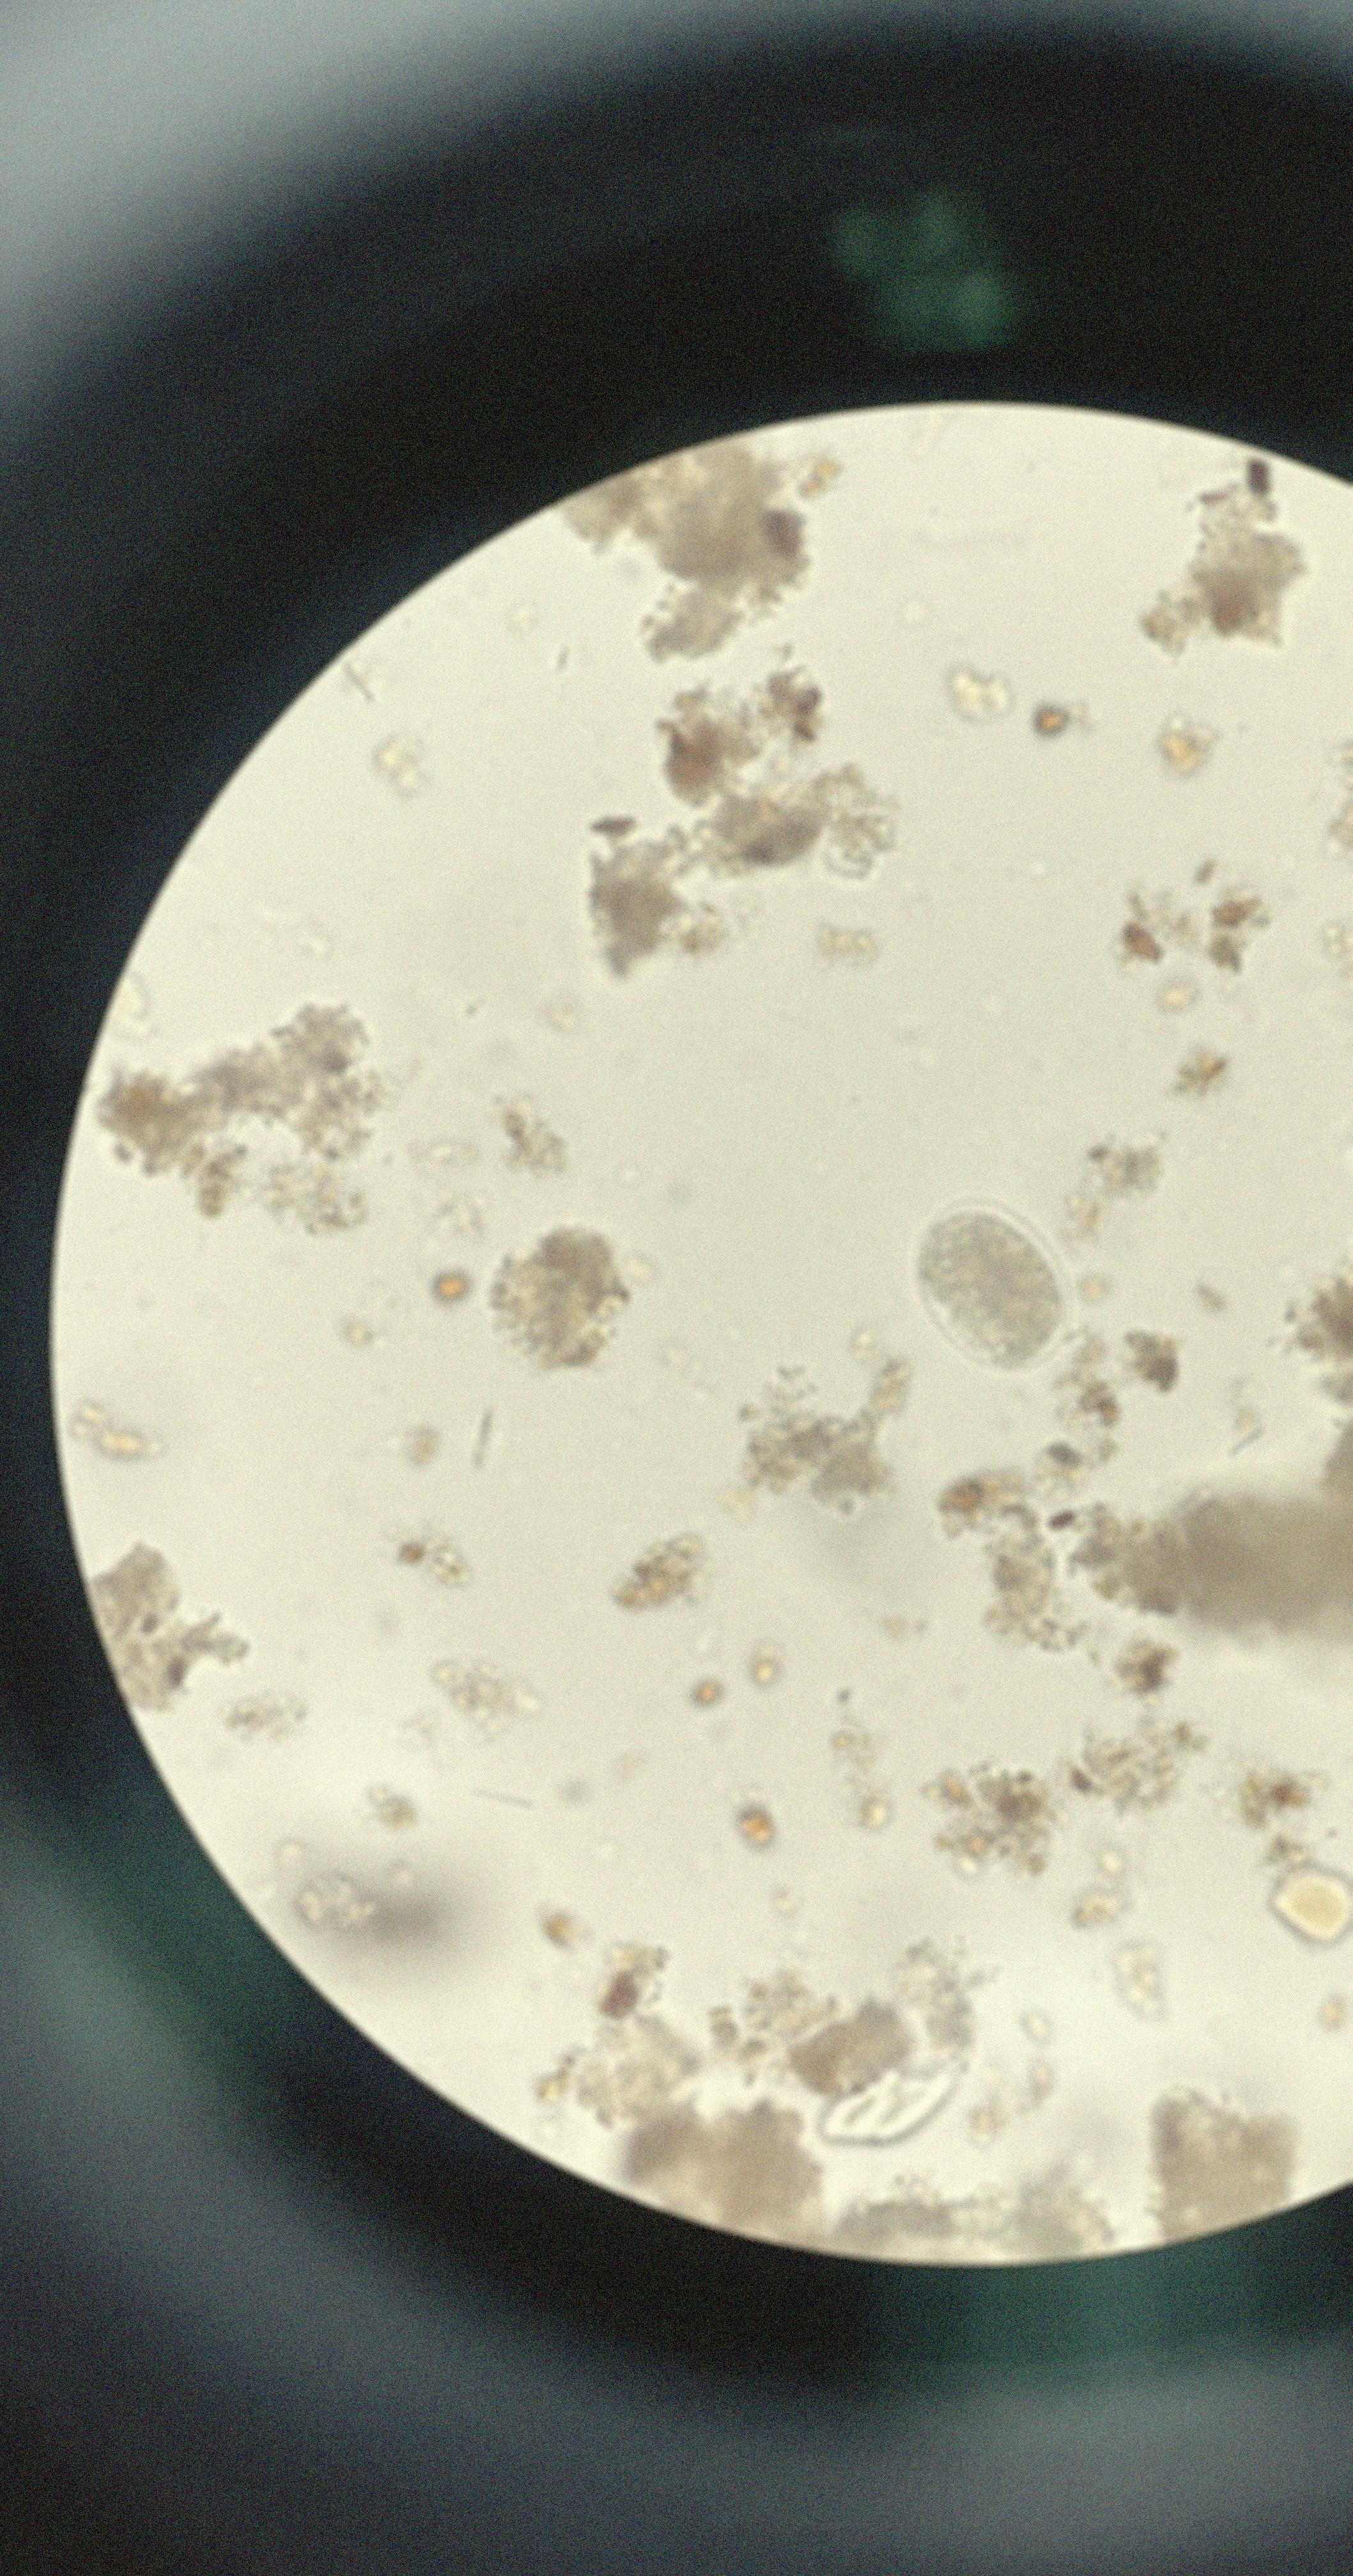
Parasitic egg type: Hookworm egg